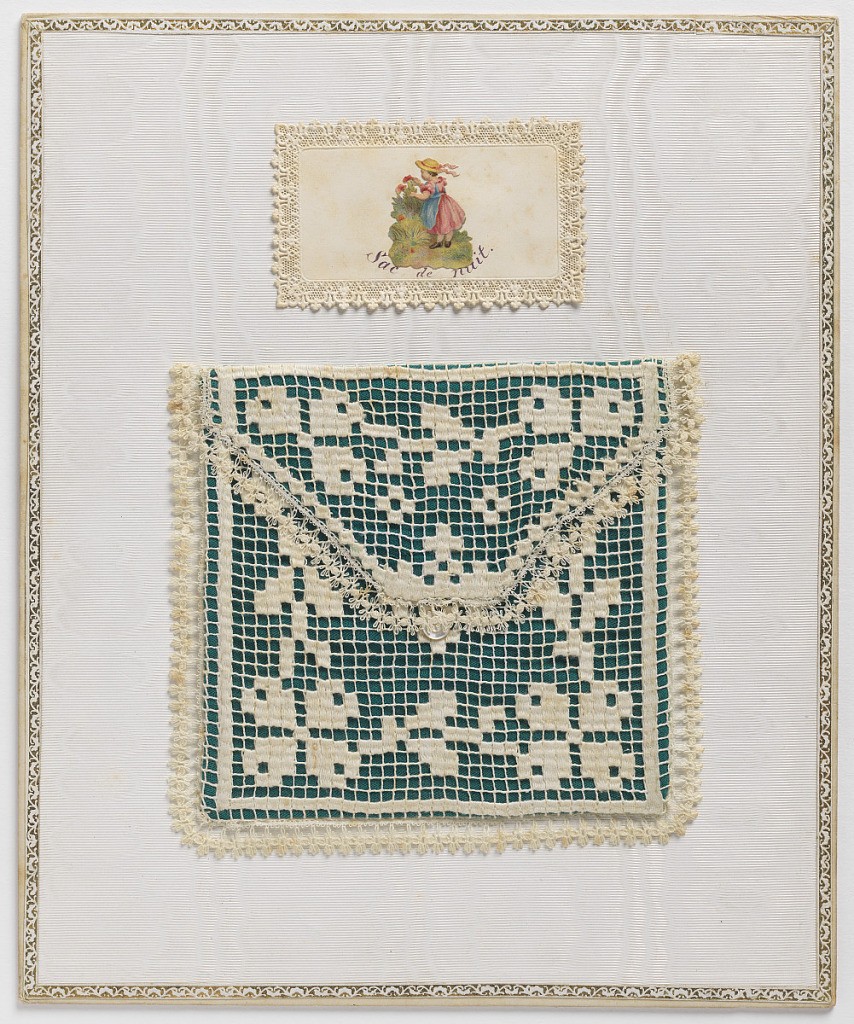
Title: Sewing sample
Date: late 19th century
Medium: Cotton, linen
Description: Flat, envelope-shaped case of filet, linen net with simple darned-in pattern in cotton. Lined with bright green cotton. Fastened with button and buttonhole stitch loop. Simple lace edge.